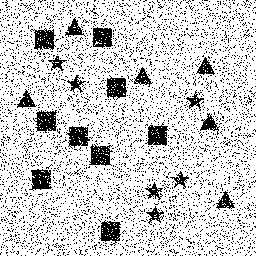
Squares: 9
Triangles: 6
Stars: 6
Total shapes: 21